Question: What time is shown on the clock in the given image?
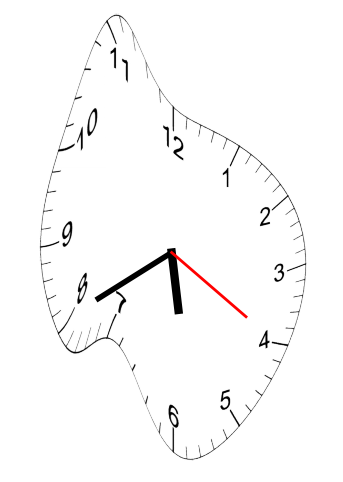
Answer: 05:40:20